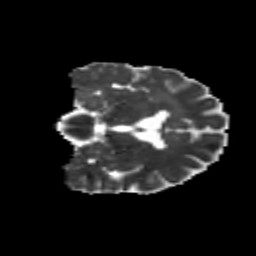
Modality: MD
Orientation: coronal
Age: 40
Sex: male
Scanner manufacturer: siemens
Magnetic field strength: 3 T
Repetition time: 8.6 s
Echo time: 0.095 s